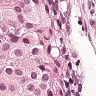
Metastatic tissue present: yes